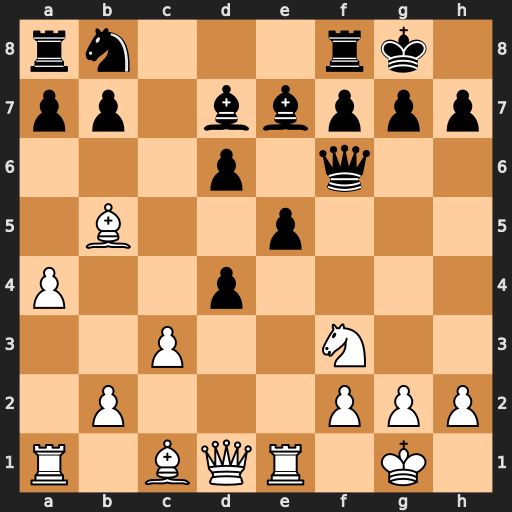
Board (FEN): rn3rk1/pp1bbppp/3p1q2/1B2p3/P2p4/2P2N2/1P3PPP/R1BQR1K1
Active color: w
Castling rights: -
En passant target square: -
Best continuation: Bg5 Qe6 Nxd4 Bxg5 Nxe6